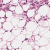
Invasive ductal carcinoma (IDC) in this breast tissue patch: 0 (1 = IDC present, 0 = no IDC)